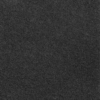
Label: dusty